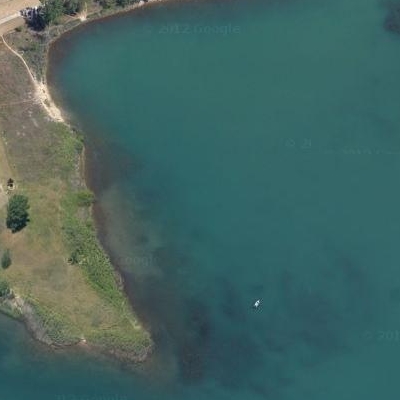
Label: RiverLake